若$\triangle ABC$的周长为10，且$AB$边长为4，则$\triangle ABC$的面积的最大值为（\quad）

\noindent A. $4$\qquad B. $2\sqrt{5}$\qquad C. $5$\qquad D. $5\sqrt{2}$
【解答】
\vspace{1em}
\noindent \textbf{【答案】} B

\noindent \textbf{【分析】} 根据椭圆的定义可得点$C$的轨迹方程，结合椭圆的几何性质即可得$\triangle ABC$的面积的最大值.

\vspace{1em}
\noindent \textbf{【详解】} 由题意得$AB+AC+BC=10$，又$AB=4$，
所以$AC+BC=6>AB=4$，

则点$C$在以$A,B$为焦点的椭圆上，且长轴长$2a=6$，焦距$2c=4$，

则$a=3,c=2$，所以$b=\sqrt{a^2-c^2}=\sqrt{5}$.

如图取焦点在$x$轴上的椭圆：

则点$C$的轨迹方程为$\dfrac{x^2}{9}+\dfrac{y^2}{5}=1\ (y\neq0)$，

所以$S_{\triangle ABC}=\dfrac{1}{2}AB\cdot|y_C|=\dfrac{1}{2}\times4\cdot|y_C|=2|y_C|$，

又$0<|y_C|\leq\sqrt{5}$，所以$(S_{\triangle ABC})_{\max}=2\times\sqrt{5}=2\sqrt{5}$.

\noindent 故选：B.

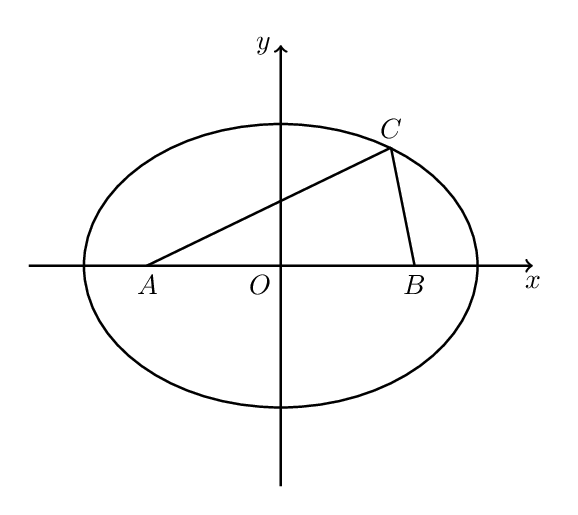